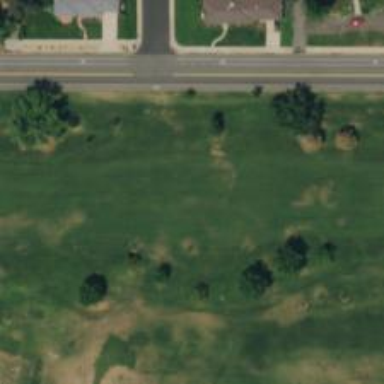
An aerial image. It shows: View of golf hole.